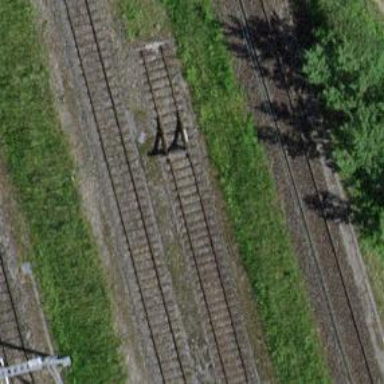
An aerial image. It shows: Railway buffer stop.